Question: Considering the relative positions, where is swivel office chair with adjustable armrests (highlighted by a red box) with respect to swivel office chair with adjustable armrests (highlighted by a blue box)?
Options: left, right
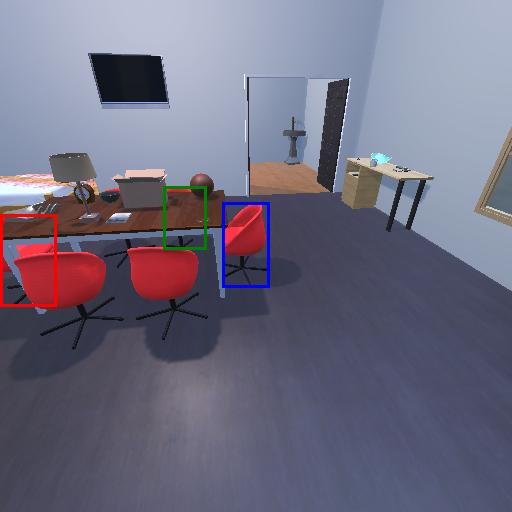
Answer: left